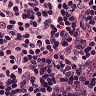
Metastatic tissue present: no